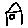
Label: house